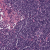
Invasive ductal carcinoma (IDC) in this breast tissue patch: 0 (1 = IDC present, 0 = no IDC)